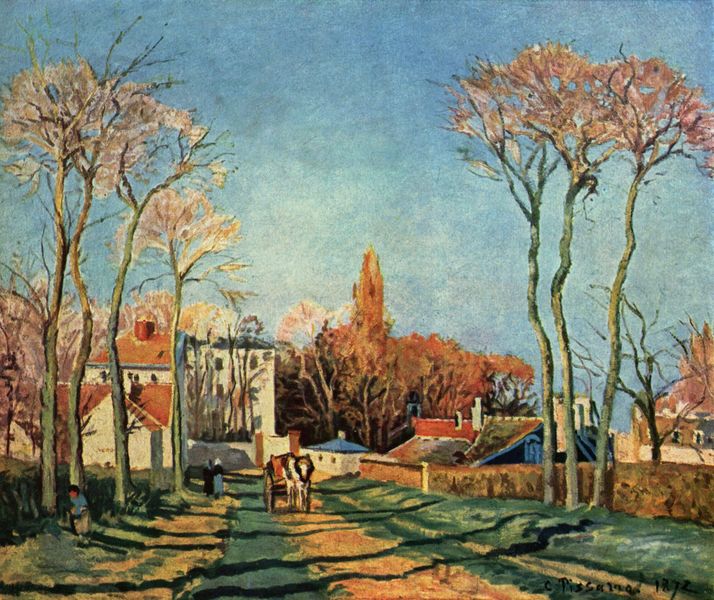
Titel: Dorfeingang von Voisins
Künstler: Camille Pissarro
Standort: Paris
Institution: Musée d'Orsay
Schlagwörter: baum, blau, blätter, gemälde, himmel, laub, mann, schatten, weiß, wolken, aquarell, baumstämme, bäume, frauen, gelb, grün, impressionismus, kirchturm, landschaft, menschen, ocker, stadt, äste, abend, braun, bunt, fenster, frankreich, frau, grau, hell, licht, männer, orange, schwarz, strasse, blüte, blüten, dach, gebäude, gras, haus, rot, tier, weg, wiese, wolke, zaun, beige, malerei, mensch, bild, niederlande, signatur, öl, ast, baumstamm, häuser, natur, pappel, stamm, zweige, büsche, gatter, gehen, kirche, pfad, sonne, wiesen, land, kind, paar, frontal, rosa, wald, kamin, kamine, karren, landleben, pferd, pferde, räder, schornstein, turm, deutschland, zaumzeug, farbig, klar, sommer, schlagschatten, fassade, ort, passanten, süden, warm, dorf, dächer, giebel, mauer, schornsteine, allee, hecke, kahl, herbst, winter, wolkenlos, einspänner, kutsche, rand, figuren, rad, wagen, stämme, um 1900, frühling, blühen, pärchen, zentralperspektive, nonne, quer, heiter, schimmel, sonnig, villa, hubi, ross, hain, plein air, leuchtend, spaziergänger, pferdegespann, gespann, hohlweg, abendlicht, wegesrand, toskana, fuhrwerk, pissaro, pferdekutsche, pferdewagen, dach rot, hecken, wegs, pissarro, mittig, dorfstraße, dacher, haus häuser, skandinavien, furche, trasse, niederer horizont, pferdekarren, pferdefuhrwerk, belfried, bauersfrauen, gschirr, pferdeweg, pissanner, rotg, trotten, wädchen, lanschaf, mauee